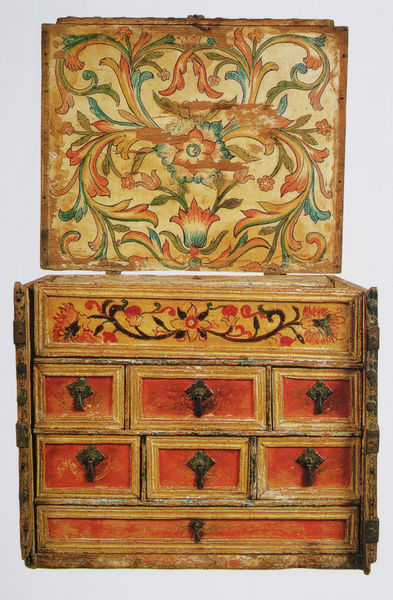
Titel: Schreibtruhe
Standort: Santa Fe (New Mexico)
Institution: Spanish Colonial Arts Society Collection
Schlagwörter: blau, blätter, dunkel, gemälde, schatten, gelb, grün, ocker, blume, blumen, braun, bunt, frankreich, hell, holz, licht, orange, schwarz, blüte, blüten, rot, fächer, malerei, muster, ornament, alt, wand, rahmen, bild, möbel, ast, gold, blatt, girlande, pflanze, pflanzen, rokoko, ranken, klar, kommode, schrank, leiste, farben, farbe, linien, laden, jugendstil, floral, ornamente, schublade, metall, bronze, knöpfe, bemalt, foto, fotografie, tulpe, wände, griff, truhe, deckel, messing, offen, linie, form, stengel, kiste, neu, ranke, würfel, girlanden, kasten, verziert, geometrisch, griffe, komode, schubladen, knauf, schubfächer, schnörkel, maserung, scharnier, antik, historismus, schlüssel, beschlag, klappe, sekretär, schränkchen, schatulle, filigran, bemalung, ornamentik, möbelstück, nachttisch, geometrie, kästchen, quadrat, viereck, arabesken, verzierungen, beschläge, lade, zierleiste, aufsatz, rost, schmuckkästchen, gebraucht, schmuckkasten, klappen, grilanden, belgien, aufklappen, schubfach, miniaturmöbel, staatsgeschenk, nachtisch, schoen, vornhem, bl#tter, gewaechs, schrankschubladen, #kiste, beschlägen, kommoode